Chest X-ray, PA view. Patient: 31 years old, sex M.
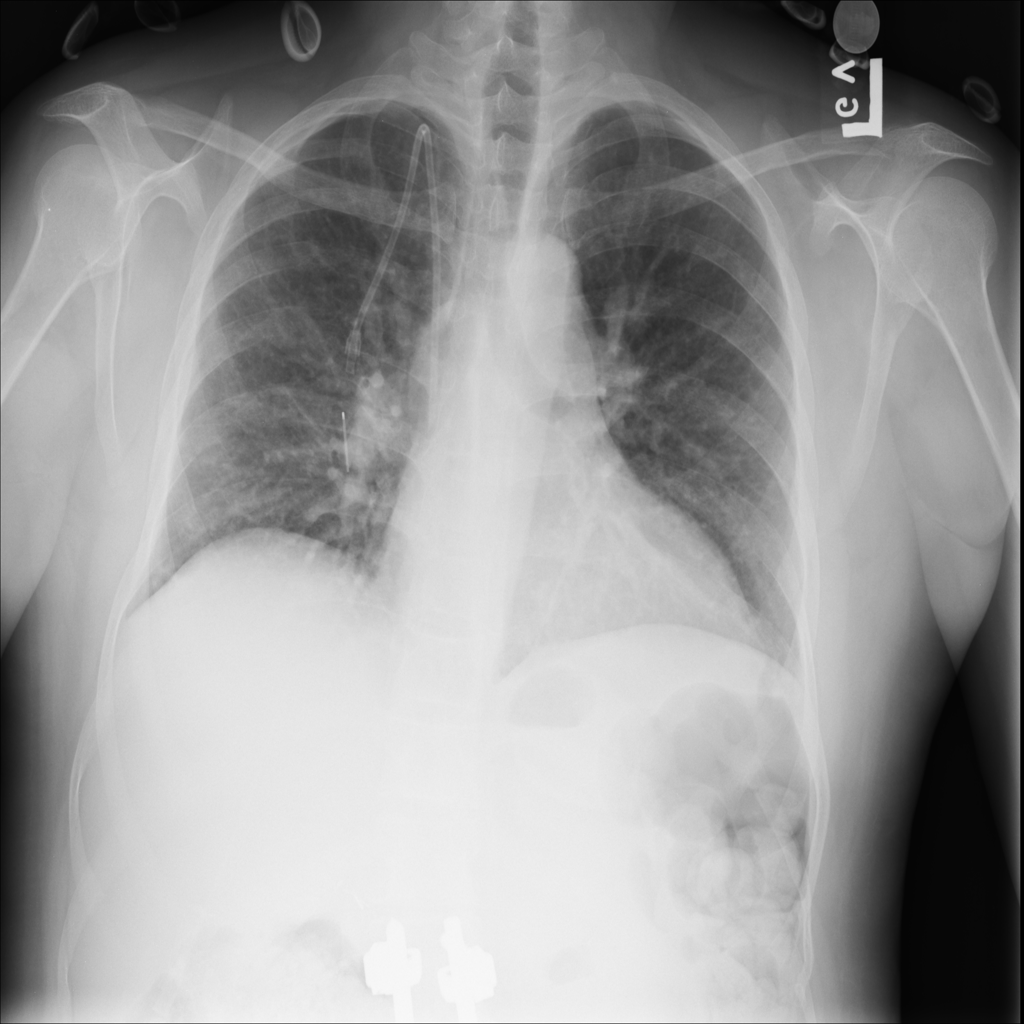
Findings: No Finding